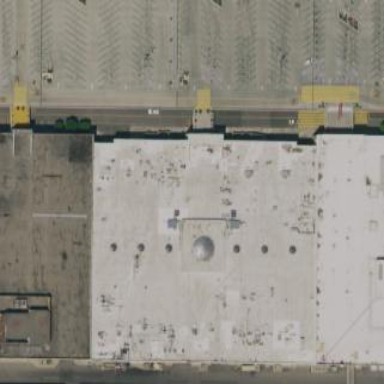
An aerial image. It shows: Mall building.